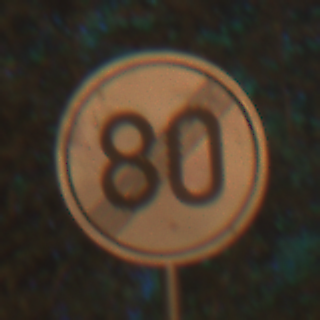
Verkehrszeichen: EndeGeschwindigkeit80
Umgebung: Outdoor, Urban
Tageszeit: Night
Wetter: PartlyCloudy
Licht: Artificial
Jahreszeit: NotSpecified
Kontrast: HighContrast